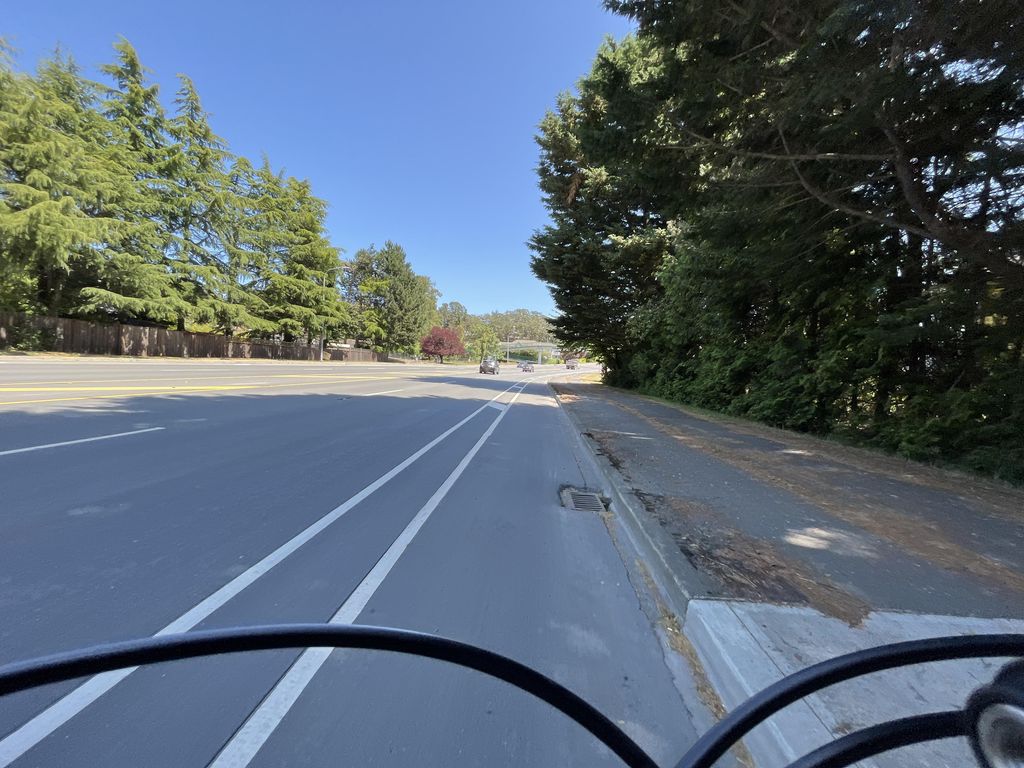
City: victoria